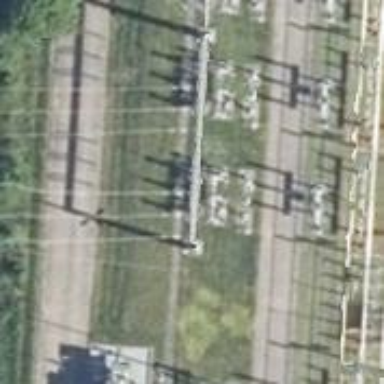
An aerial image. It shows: Power line with 3 cables running through bay.